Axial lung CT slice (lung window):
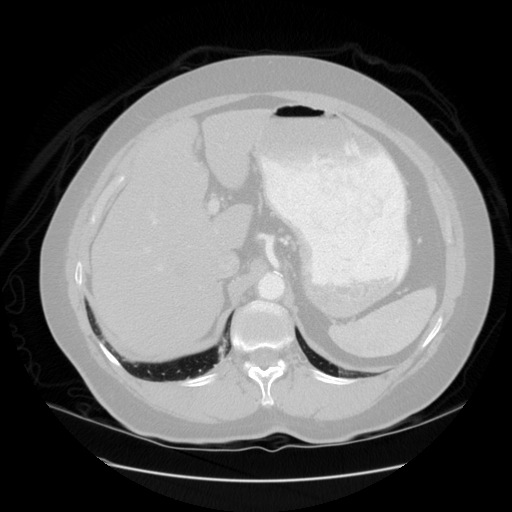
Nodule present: no